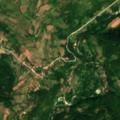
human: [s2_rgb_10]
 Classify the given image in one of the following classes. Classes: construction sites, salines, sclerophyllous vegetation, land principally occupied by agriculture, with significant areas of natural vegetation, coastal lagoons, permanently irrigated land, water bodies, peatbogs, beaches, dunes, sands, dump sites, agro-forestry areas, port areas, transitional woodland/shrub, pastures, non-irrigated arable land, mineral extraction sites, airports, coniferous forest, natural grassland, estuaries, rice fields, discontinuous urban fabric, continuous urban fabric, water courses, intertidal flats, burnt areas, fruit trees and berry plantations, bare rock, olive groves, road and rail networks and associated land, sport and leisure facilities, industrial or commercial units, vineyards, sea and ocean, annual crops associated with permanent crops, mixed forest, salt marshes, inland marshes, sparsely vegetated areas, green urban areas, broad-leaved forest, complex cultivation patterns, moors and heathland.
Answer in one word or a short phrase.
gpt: complex cultivation patterns, land principally occupied by agriculture, with significant areas of natural vegetation, broad-leaved forest, transitional woodland/shrub